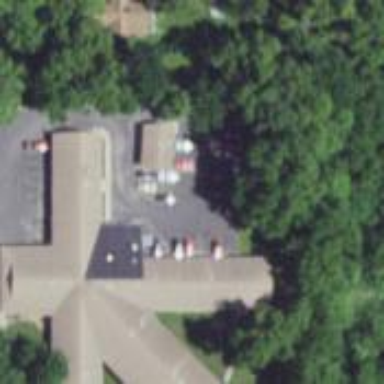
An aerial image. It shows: Nursing home building.